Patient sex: M
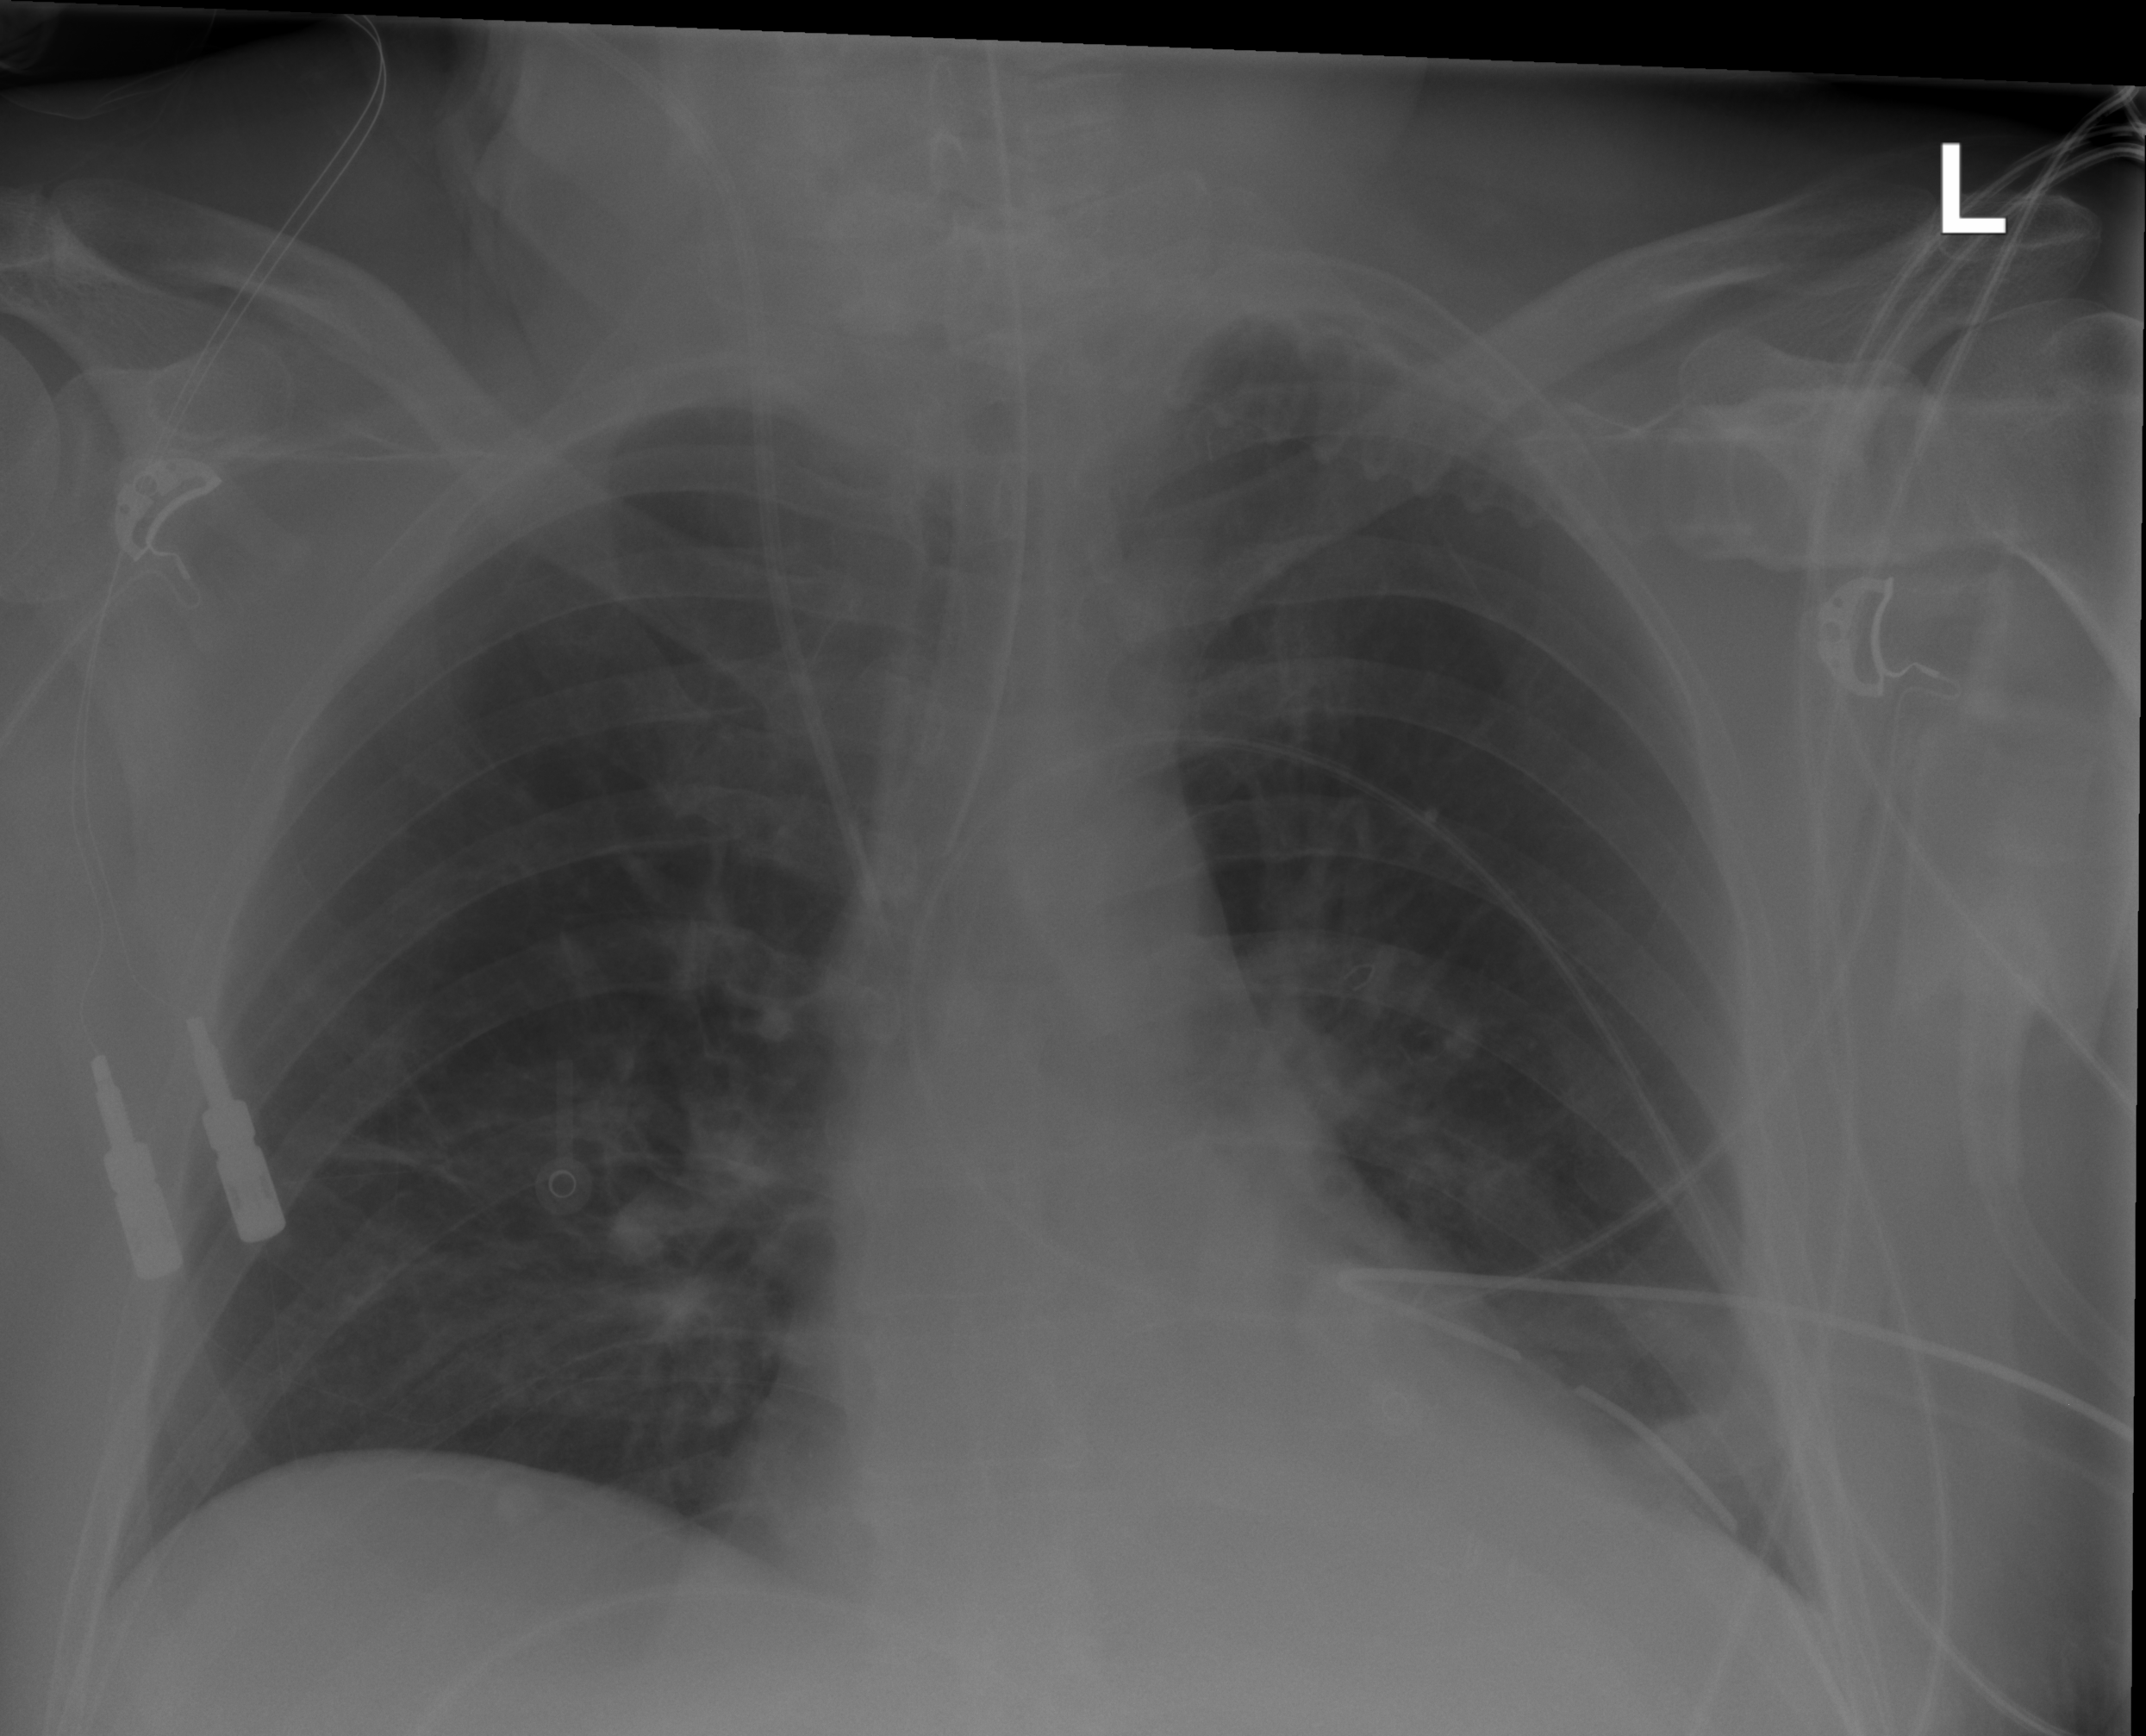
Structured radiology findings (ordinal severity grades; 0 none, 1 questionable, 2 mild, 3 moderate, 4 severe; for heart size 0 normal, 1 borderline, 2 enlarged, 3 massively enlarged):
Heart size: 0
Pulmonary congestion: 0
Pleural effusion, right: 0
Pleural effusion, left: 0
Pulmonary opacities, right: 0
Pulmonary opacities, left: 0
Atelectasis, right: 2
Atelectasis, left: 2